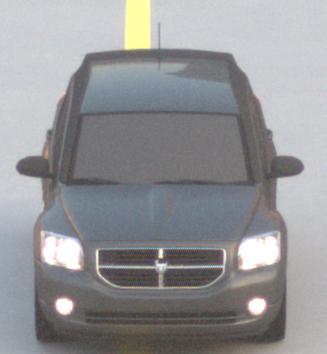
Make: Dodge
Model: Caliber 1.8
Detailed model: Caliber
Model produced from: 2006/06
Model produced until: 2009/03
Doors: 5
Color: gray
Road condition: dry road
Daytime: sunrise or sunset
Contrast: low contrast